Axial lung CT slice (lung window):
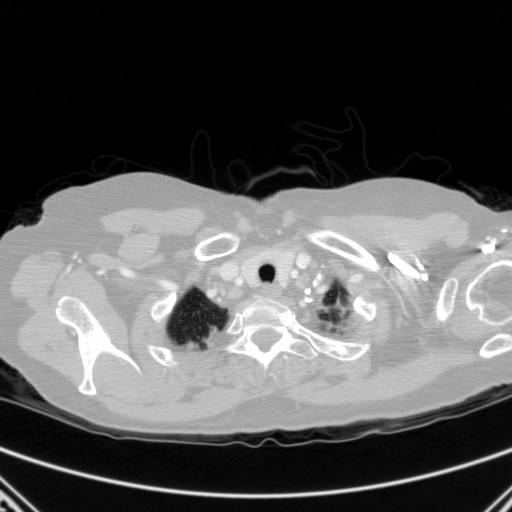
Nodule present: no